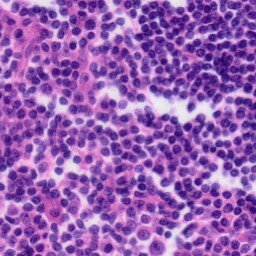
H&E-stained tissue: Tonsil